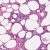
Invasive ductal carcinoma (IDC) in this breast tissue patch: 0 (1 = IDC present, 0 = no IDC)